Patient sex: M
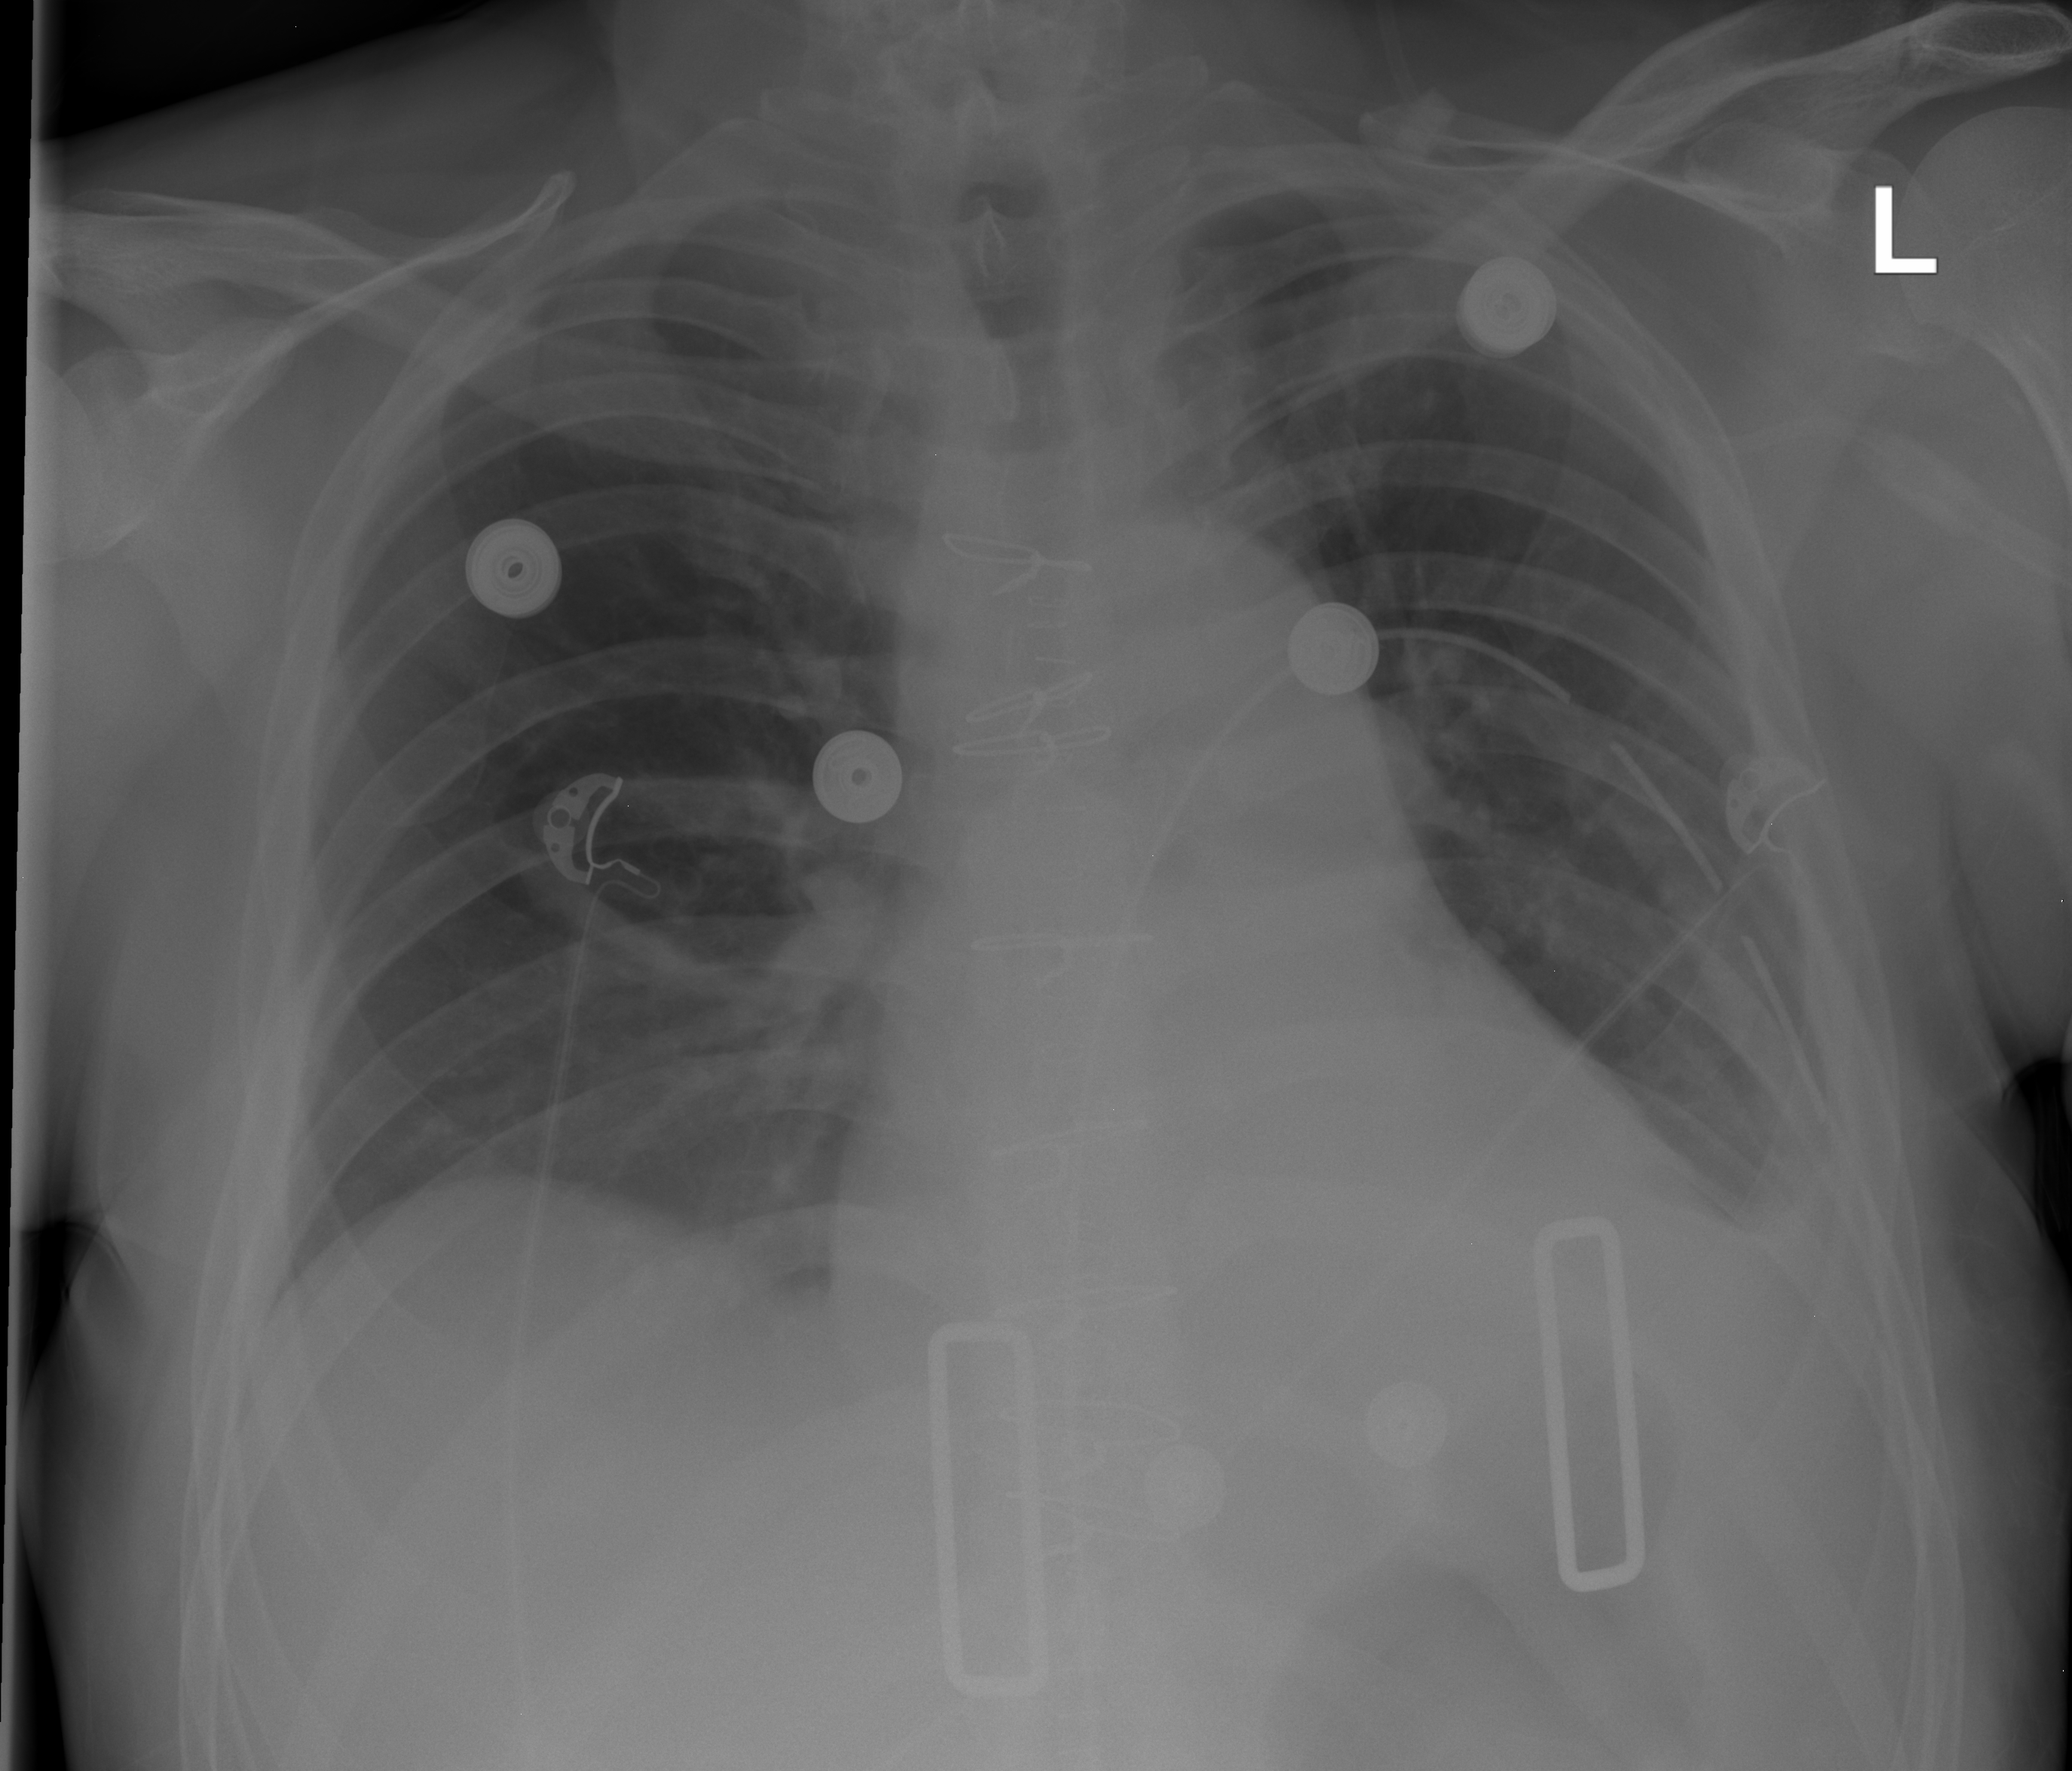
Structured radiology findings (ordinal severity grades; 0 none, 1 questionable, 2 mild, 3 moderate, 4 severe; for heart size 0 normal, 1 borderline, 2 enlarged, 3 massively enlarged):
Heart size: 0
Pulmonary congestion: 0
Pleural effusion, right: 0
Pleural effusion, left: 2
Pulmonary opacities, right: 0
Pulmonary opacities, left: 0
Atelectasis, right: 0
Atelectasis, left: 2